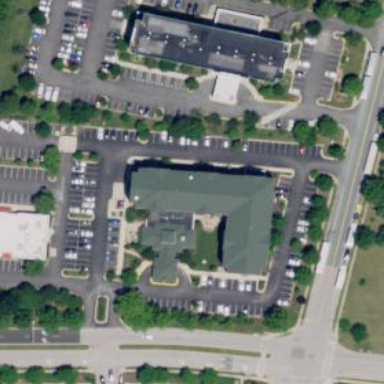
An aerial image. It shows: Hotel building.